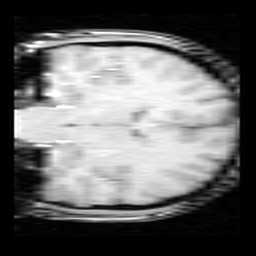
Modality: inplaneT1
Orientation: coronal
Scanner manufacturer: ge
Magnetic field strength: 3 T
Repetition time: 0.3 s
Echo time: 0.003452 s